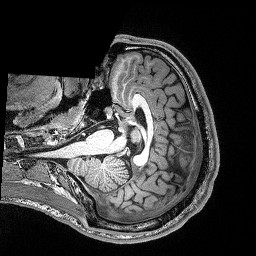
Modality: T1w
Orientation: axial